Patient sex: M
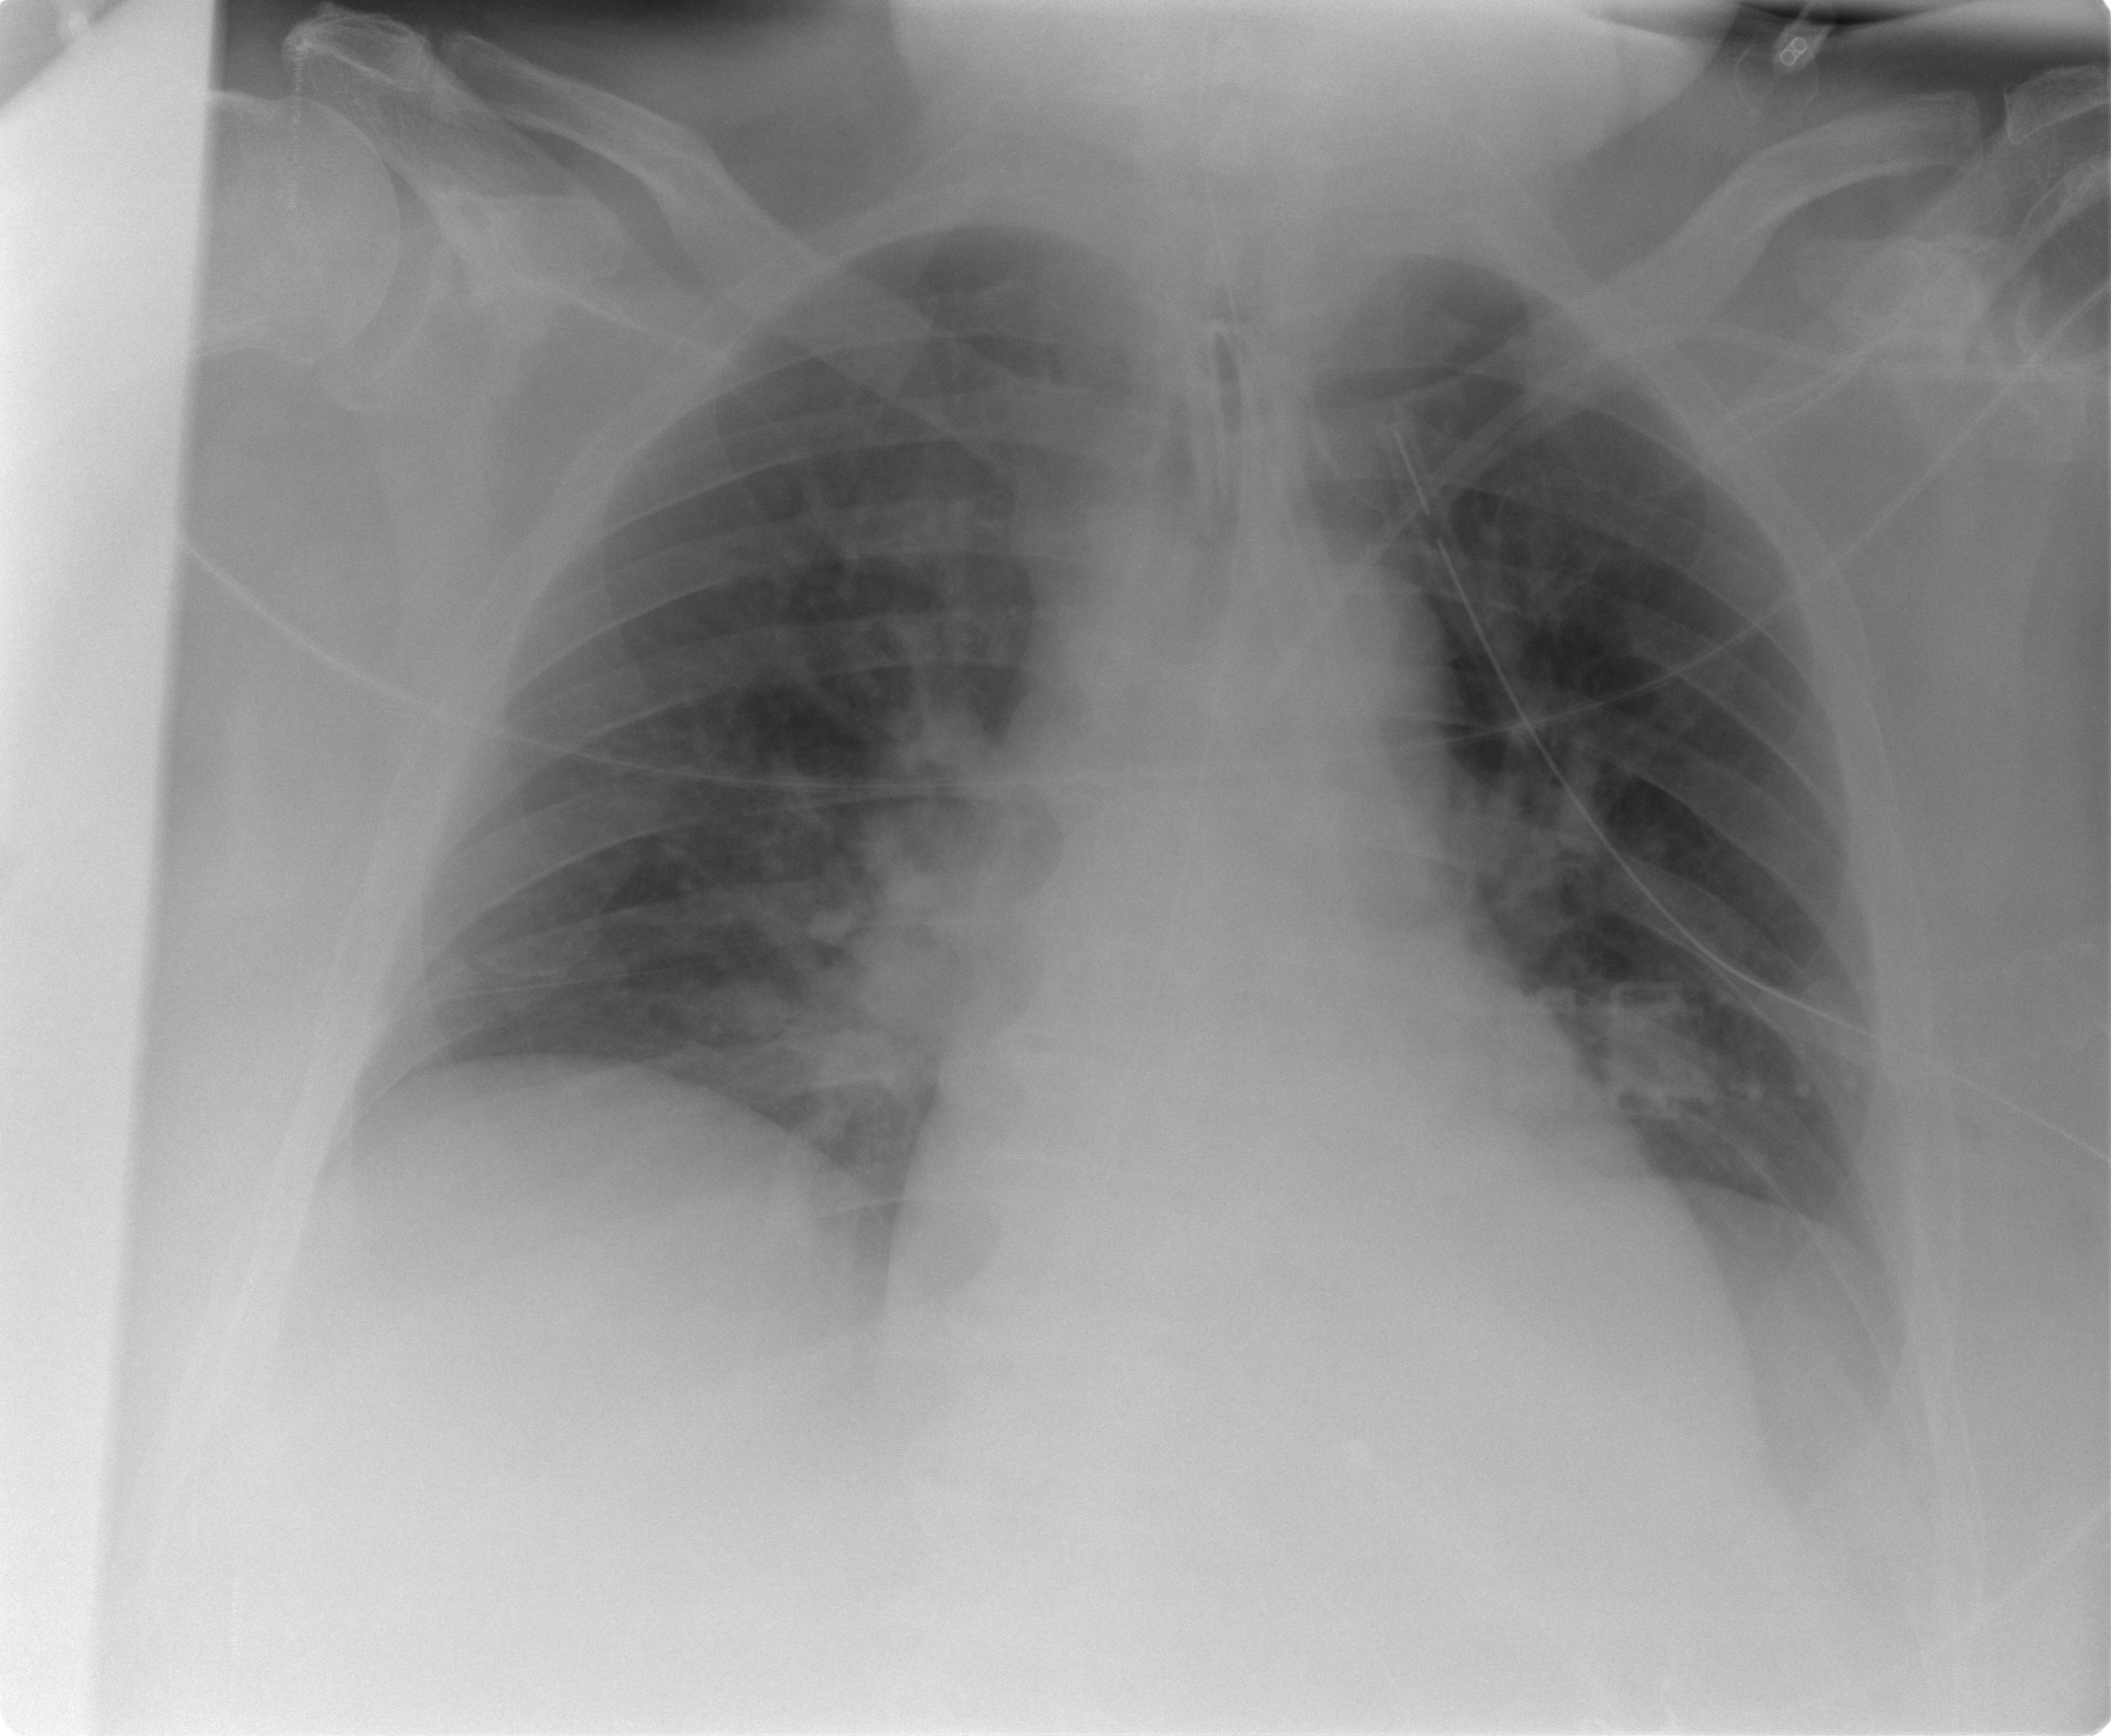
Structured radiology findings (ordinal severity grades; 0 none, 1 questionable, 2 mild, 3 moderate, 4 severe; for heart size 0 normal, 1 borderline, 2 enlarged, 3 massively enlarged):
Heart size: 0
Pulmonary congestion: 2
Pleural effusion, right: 1
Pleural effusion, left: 2
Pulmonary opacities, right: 0
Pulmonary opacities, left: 0
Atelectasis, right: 0
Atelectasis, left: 0